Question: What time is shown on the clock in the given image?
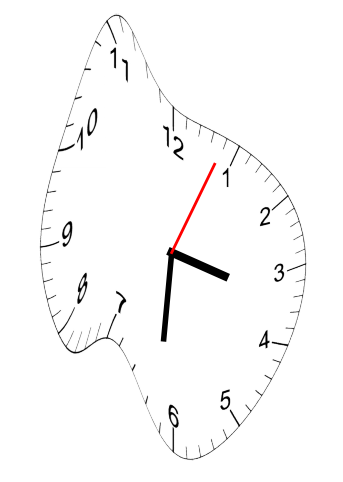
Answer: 03:31:04